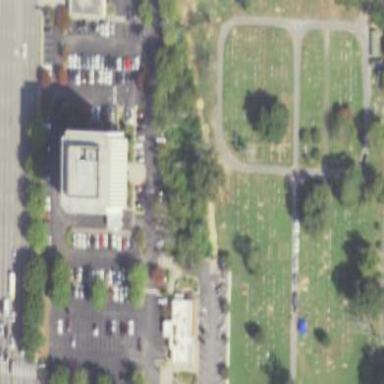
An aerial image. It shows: Cemetery.